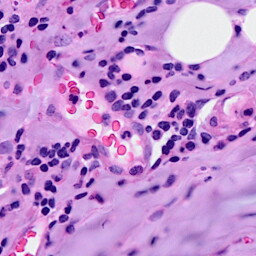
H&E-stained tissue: Breast